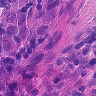
Metastatic tissue present: yes